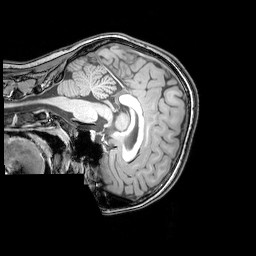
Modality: T1w
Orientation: sagittal
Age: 22
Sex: female
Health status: healthy
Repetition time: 0.081 s
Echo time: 0.037 s